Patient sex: F
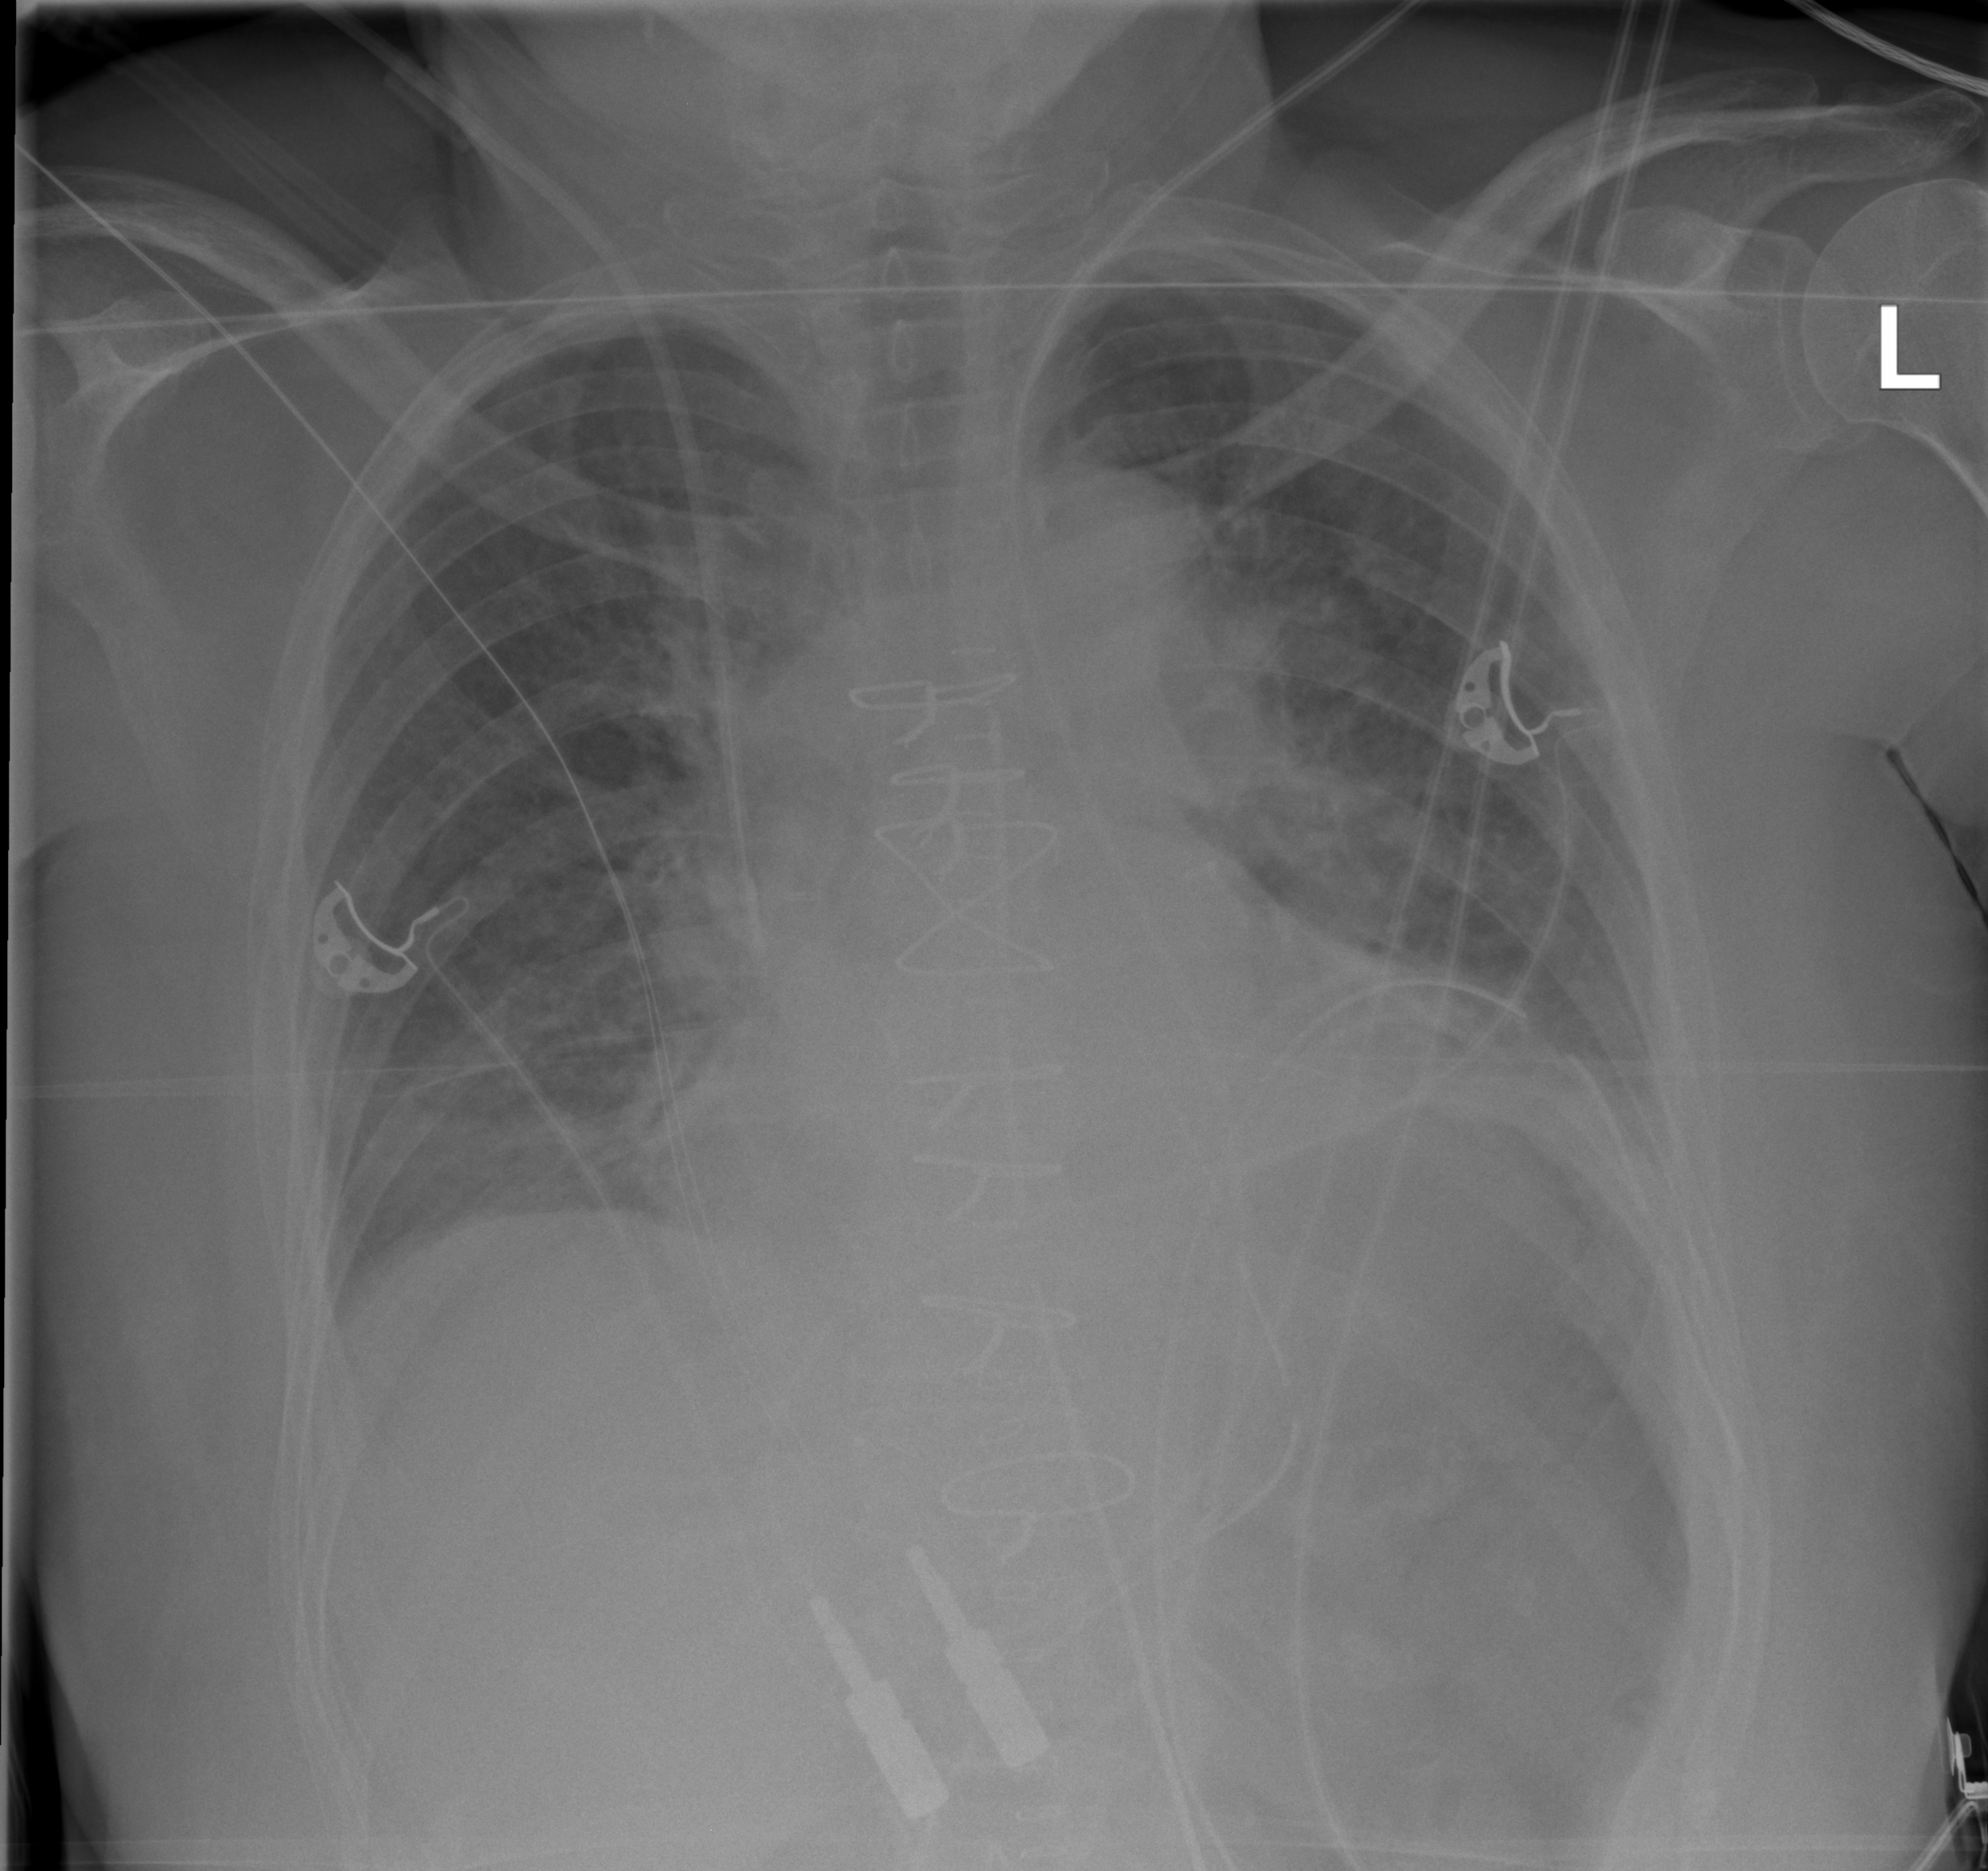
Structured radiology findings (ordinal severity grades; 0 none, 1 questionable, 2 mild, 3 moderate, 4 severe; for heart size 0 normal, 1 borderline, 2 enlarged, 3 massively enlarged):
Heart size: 2
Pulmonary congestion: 3
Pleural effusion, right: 0
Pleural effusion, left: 0
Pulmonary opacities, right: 2
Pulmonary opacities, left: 2
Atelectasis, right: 2
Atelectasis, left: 2